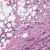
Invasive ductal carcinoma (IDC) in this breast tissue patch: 1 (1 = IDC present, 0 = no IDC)